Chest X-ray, PA view. Patient: 20 years old, sex M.
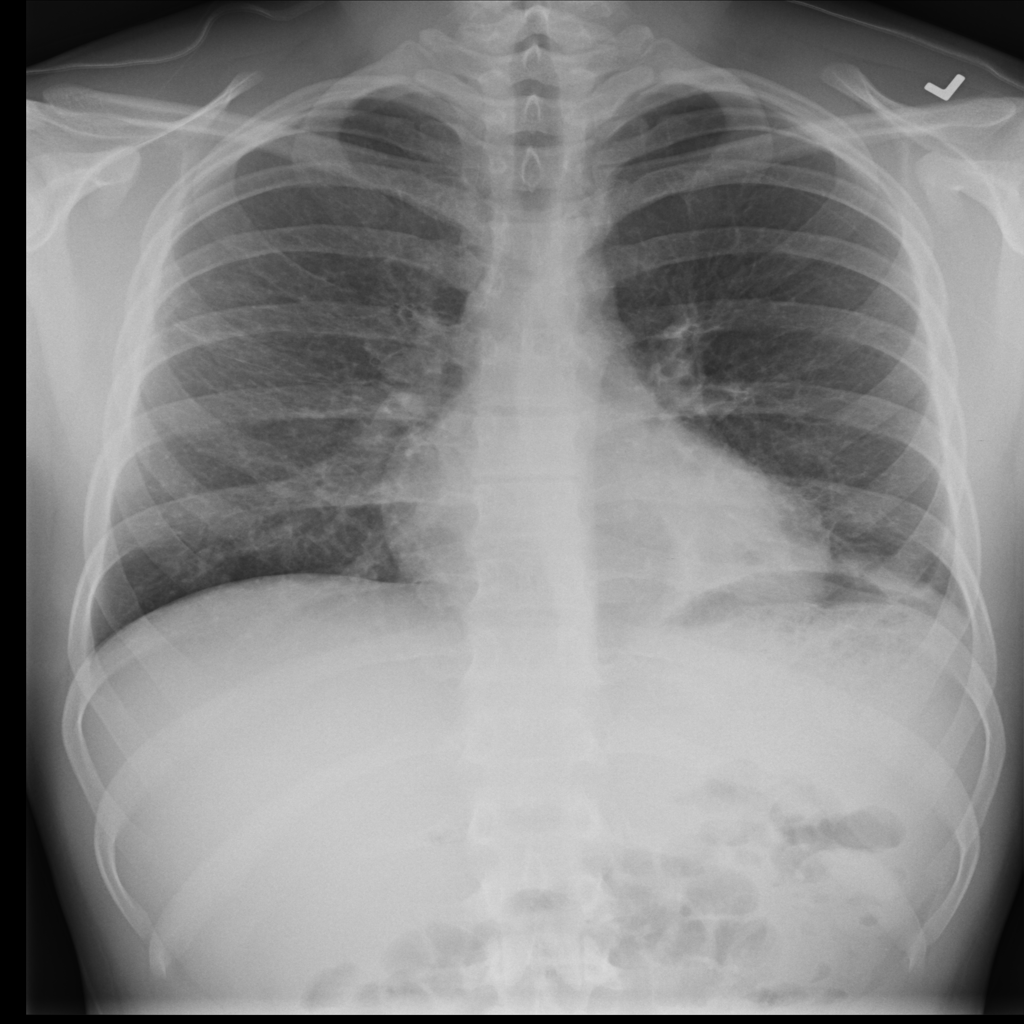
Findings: Consolidation, Fibrosis